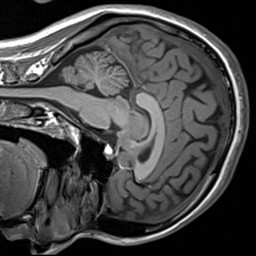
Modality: T1w
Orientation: sagittal
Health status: healthy
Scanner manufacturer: siemens
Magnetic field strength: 3 T
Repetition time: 1.9 s
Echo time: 0.00227 s